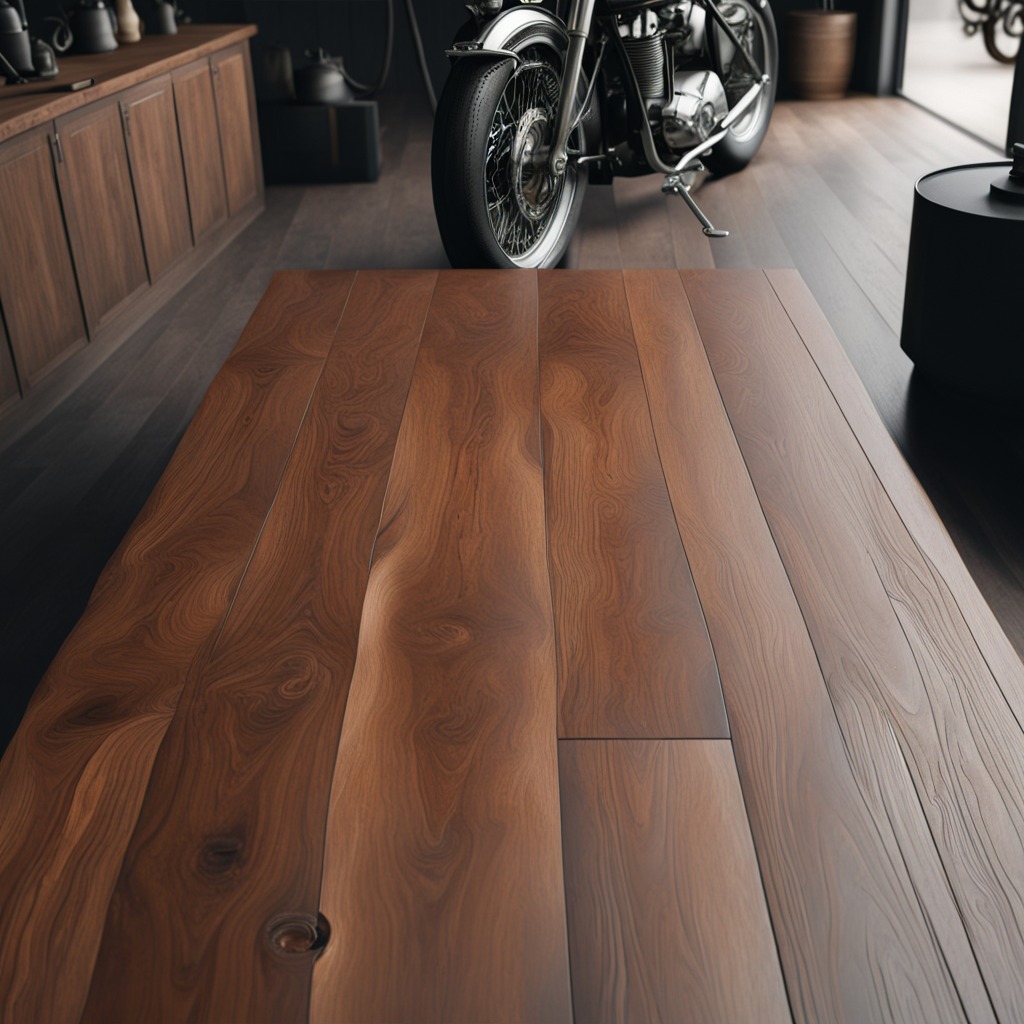
A flat metal washer lies on the wooden table in a vintage motorcycle garage.